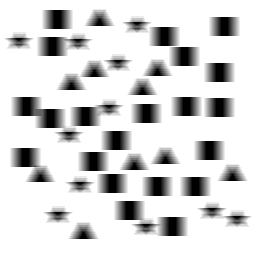
Squares: 21
Triangles: 10
Stars: 11
Total shapes: 42